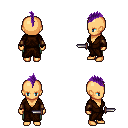
a pixel art fantasy rpg character, female body template, human, tanned skin, brown robe, teal pants, purple mohawk hairstyle, cloth bracers, dagger, four views (front, back, left, right), 2x2 character sprite sheet, small pixel art, hard edges, no anti-aliasing